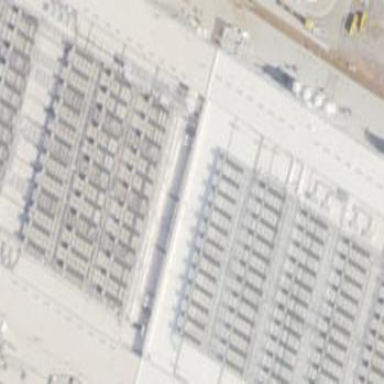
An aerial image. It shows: Data center building.